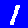
Digit: 1